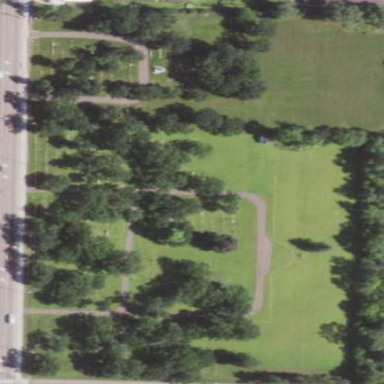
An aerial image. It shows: Cemetery.